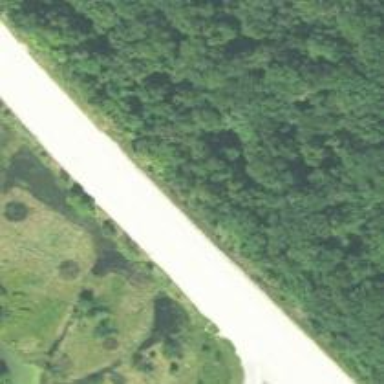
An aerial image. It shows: Trunk highway with expressway features.